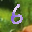
Label: 6